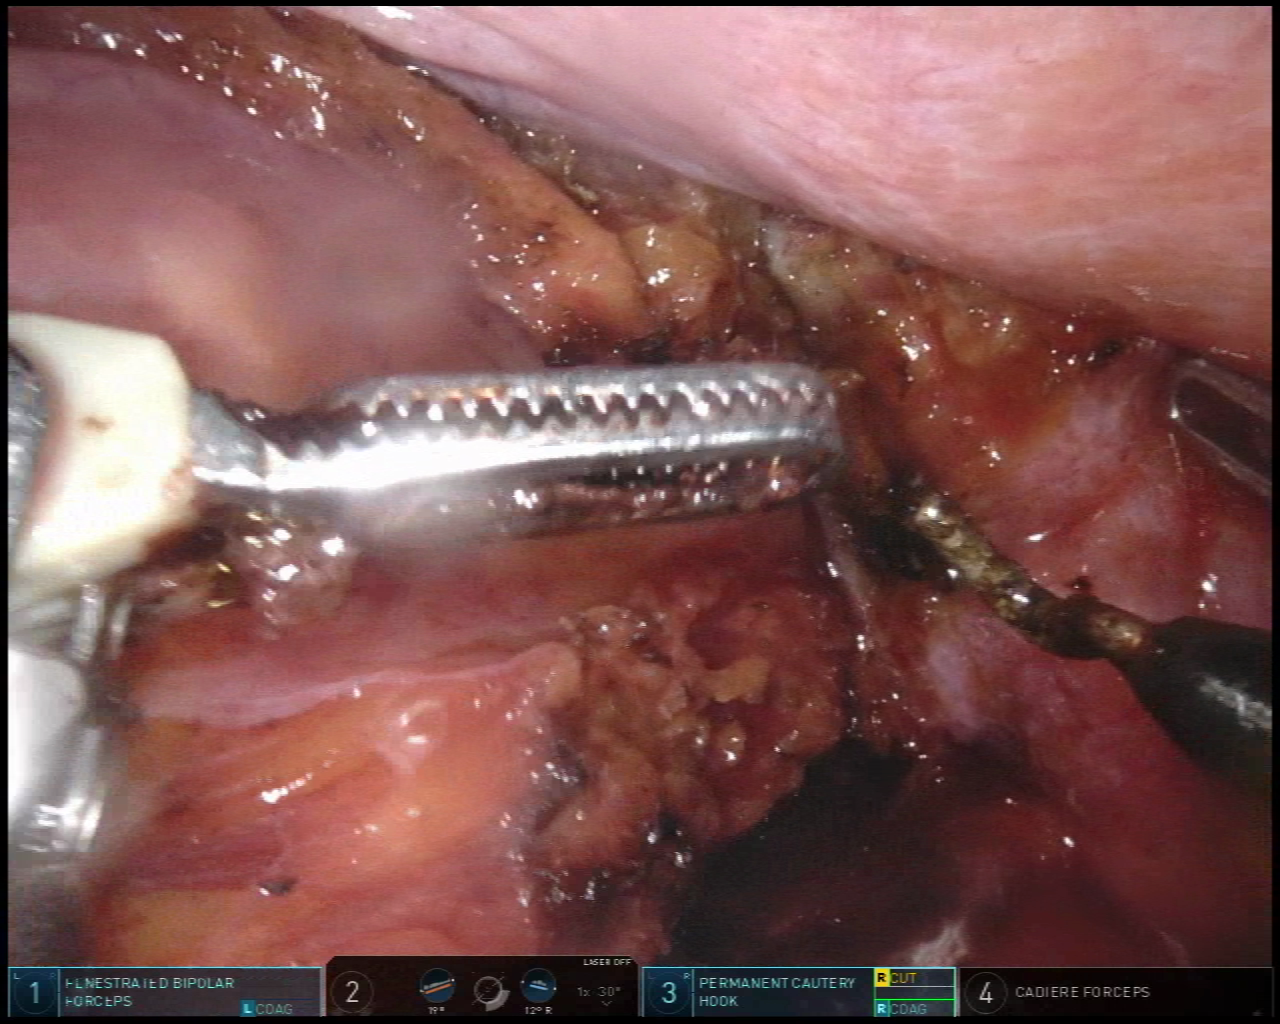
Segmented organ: vesicular_glands
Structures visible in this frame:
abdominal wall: no
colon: no
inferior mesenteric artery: no
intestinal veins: no
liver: no
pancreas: no
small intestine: no
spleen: no
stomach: no
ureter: no
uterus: no
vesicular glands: yes